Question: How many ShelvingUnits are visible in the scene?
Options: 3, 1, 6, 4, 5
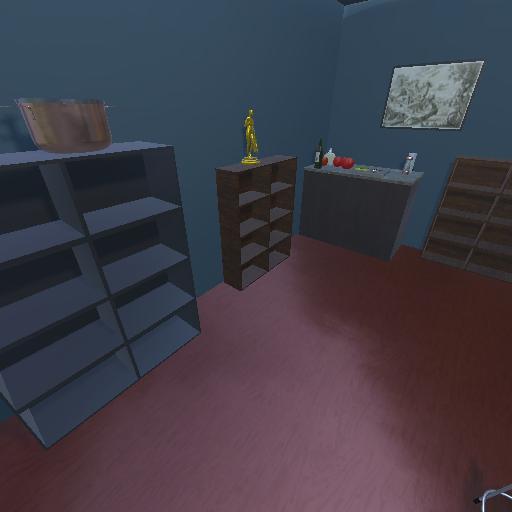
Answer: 3